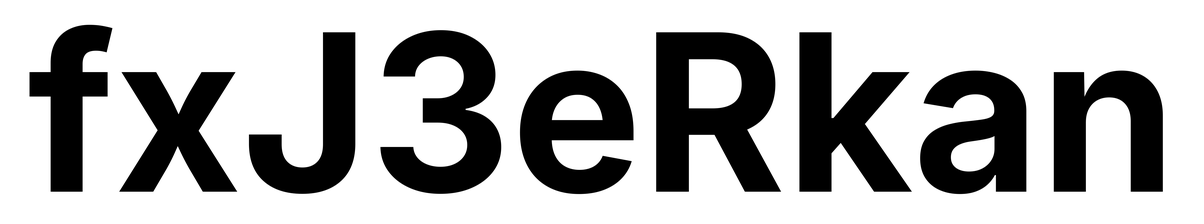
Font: Inter_Bold